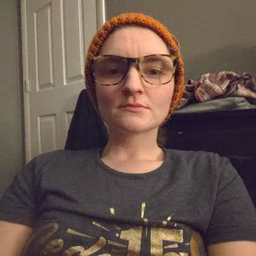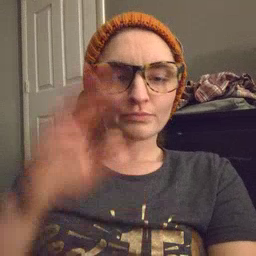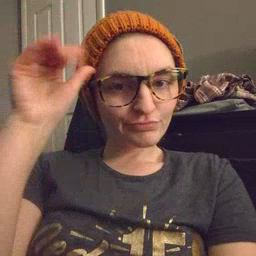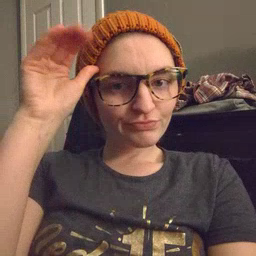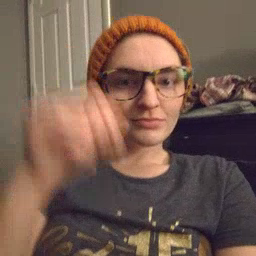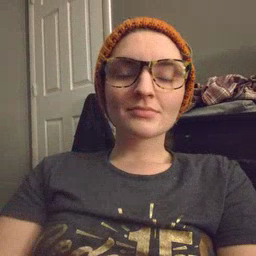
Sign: donkey